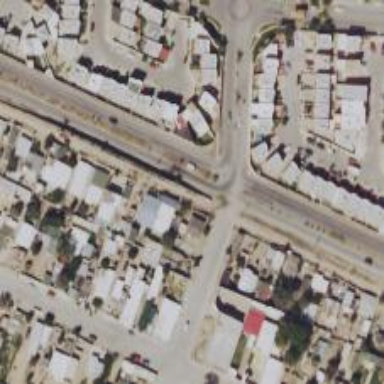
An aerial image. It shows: Residential road.